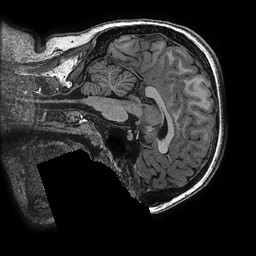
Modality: T1w
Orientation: sagittal
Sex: female
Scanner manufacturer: ge
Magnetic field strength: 3 T
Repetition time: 0.0077 s
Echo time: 0.003436 s